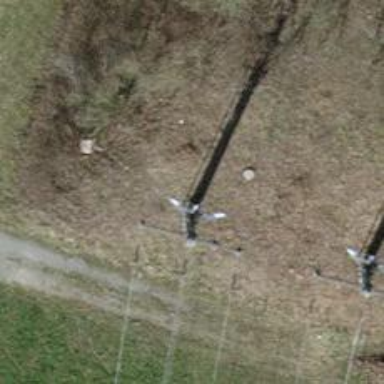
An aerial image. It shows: Three cables of power line.